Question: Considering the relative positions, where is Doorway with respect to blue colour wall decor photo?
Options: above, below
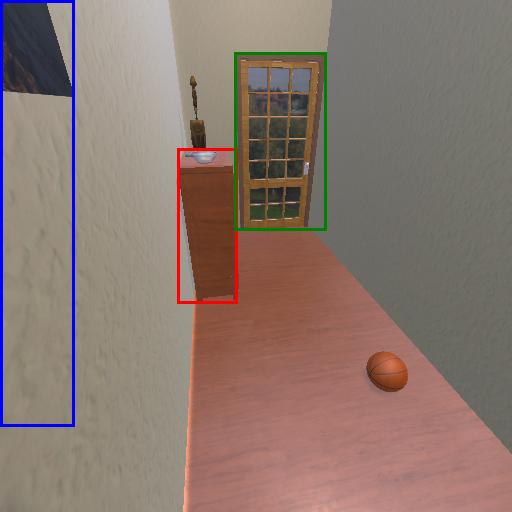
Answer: above